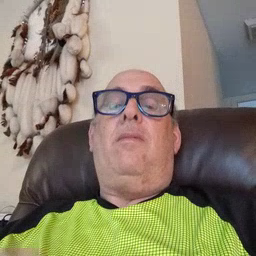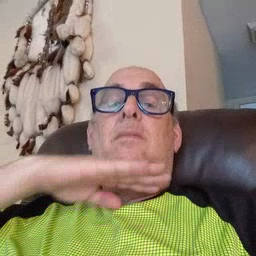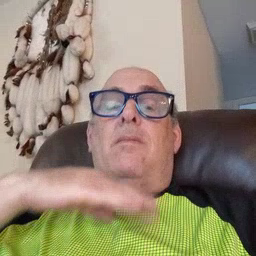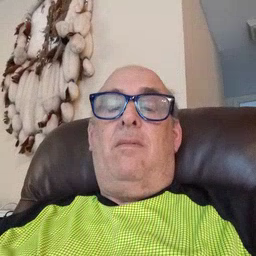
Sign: pig